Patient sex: F
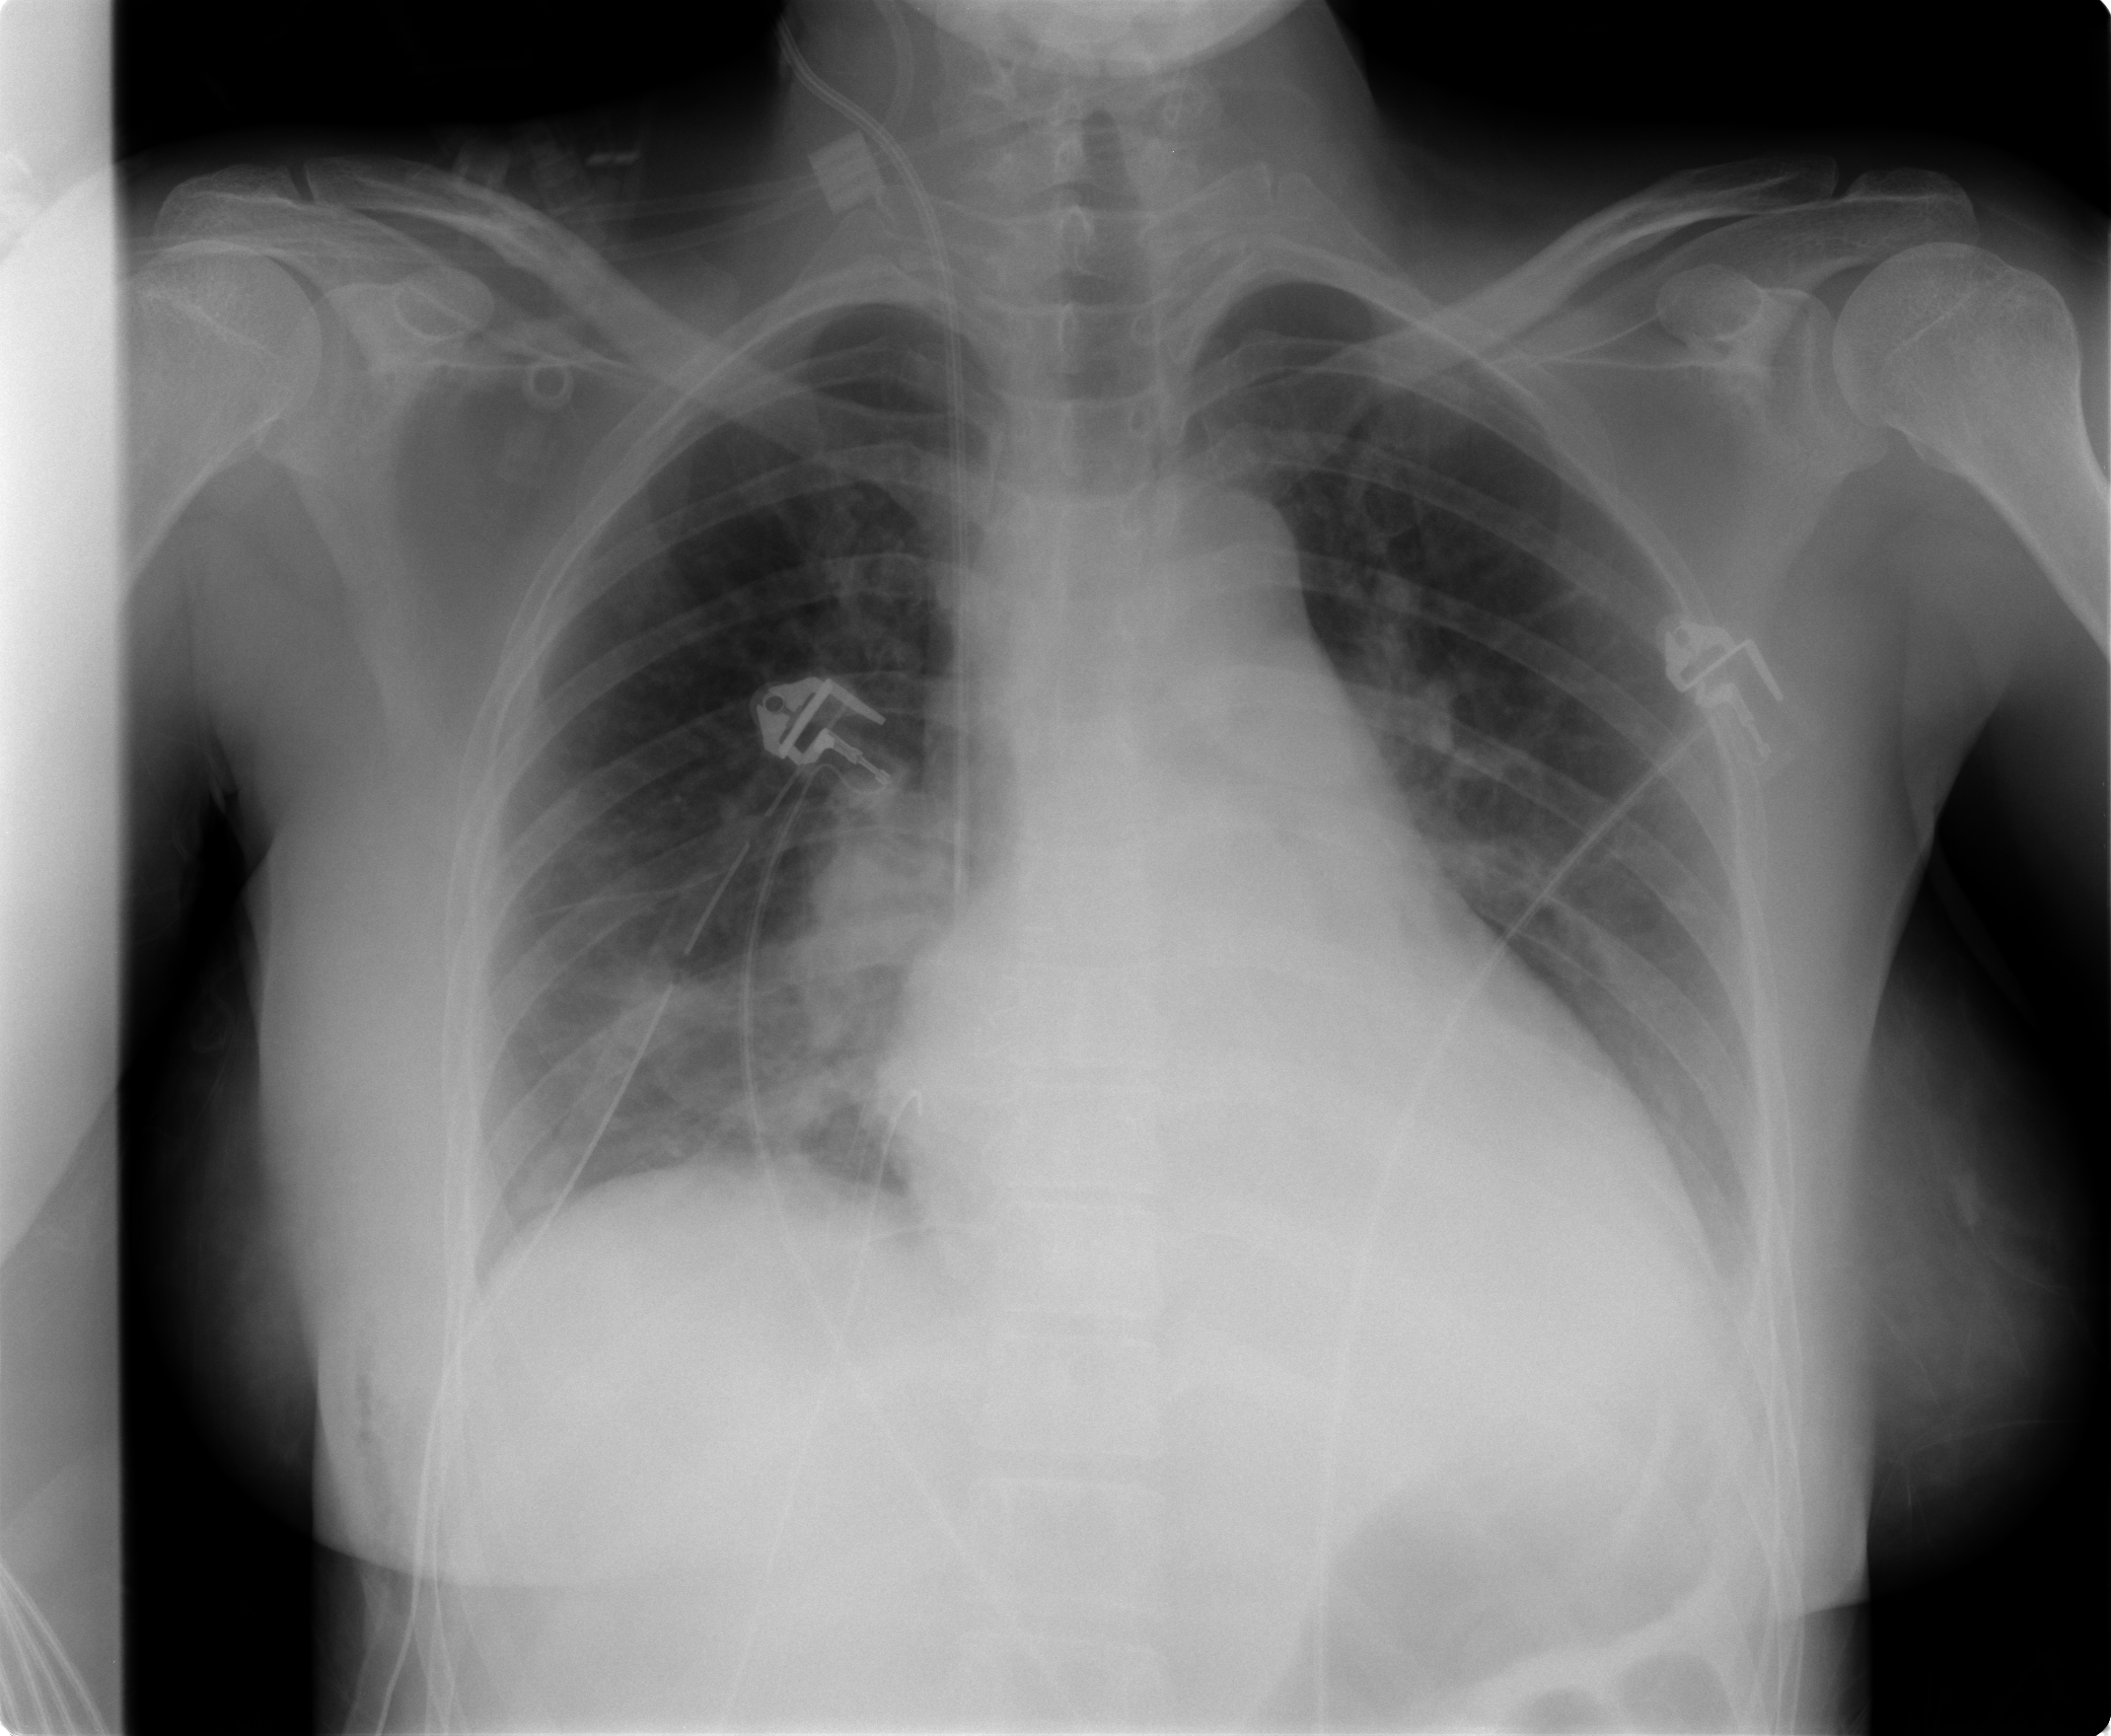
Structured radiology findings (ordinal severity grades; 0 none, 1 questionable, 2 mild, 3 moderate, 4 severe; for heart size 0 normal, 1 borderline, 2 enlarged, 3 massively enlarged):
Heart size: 1
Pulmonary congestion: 2
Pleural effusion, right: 0
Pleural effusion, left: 1
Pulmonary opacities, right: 1
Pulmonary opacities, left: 0
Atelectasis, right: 2
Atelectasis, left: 1